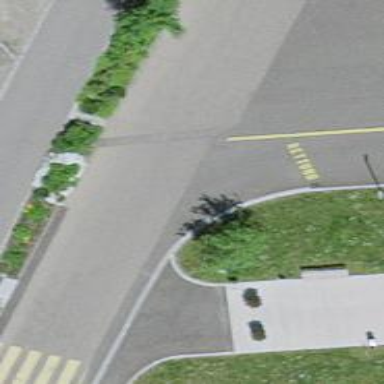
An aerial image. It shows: Road with steps.